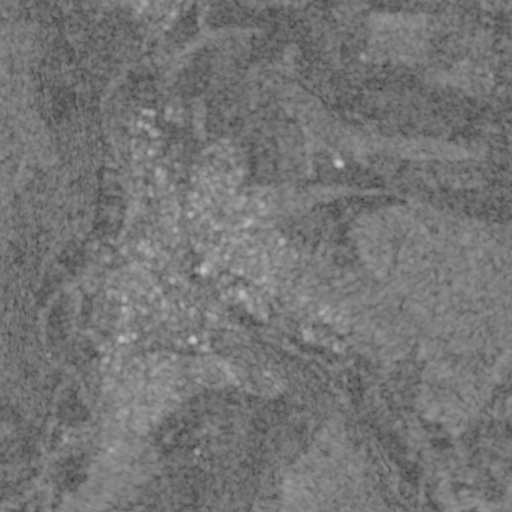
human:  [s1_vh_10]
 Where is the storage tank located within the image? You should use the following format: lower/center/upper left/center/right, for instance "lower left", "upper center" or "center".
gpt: The storage tank is located in the lower center of the image.
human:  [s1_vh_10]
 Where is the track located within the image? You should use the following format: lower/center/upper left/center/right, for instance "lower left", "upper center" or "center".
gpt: The track is located in the center left of the image.
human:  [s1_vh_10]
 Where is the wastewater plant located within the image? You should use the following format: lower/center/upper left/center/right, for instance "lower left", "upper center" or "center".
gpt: The wastewater plant is located in the lower left of the image.
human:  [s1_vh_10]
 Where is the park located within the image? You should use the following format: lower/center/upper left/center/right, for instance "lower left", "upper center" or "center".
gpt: There is no park in the image.

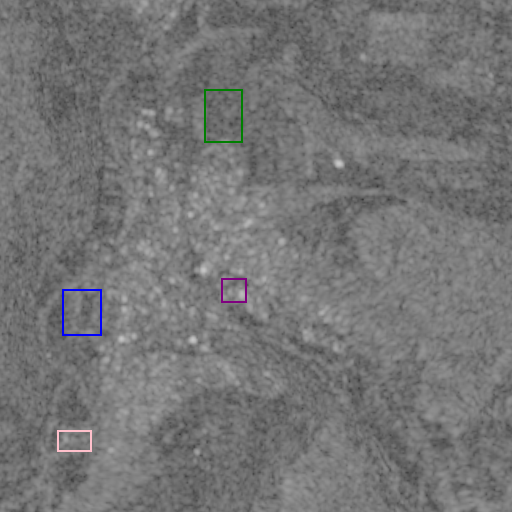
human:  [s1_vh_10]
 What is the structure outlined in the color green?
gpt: The structure outlined in green is a crop field.
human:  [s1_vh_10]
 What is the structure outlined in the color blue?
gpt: The structure outlined in blue is a park.
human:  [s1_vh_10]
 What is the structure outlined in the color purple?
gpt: The structure outlined in purple is a parking lot.
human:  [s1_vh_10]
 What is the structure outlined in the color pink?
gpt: The structure outlined in pink is a wastewater plant.
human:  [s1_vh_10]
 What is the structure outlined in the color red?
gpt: There is no red outline.